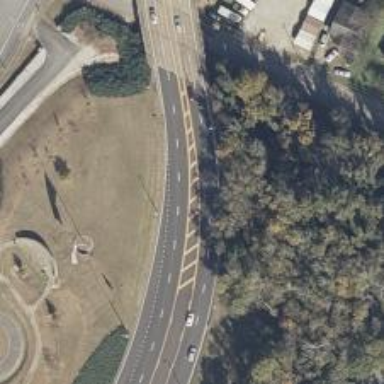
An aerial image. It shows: Asphalt trunk highway.